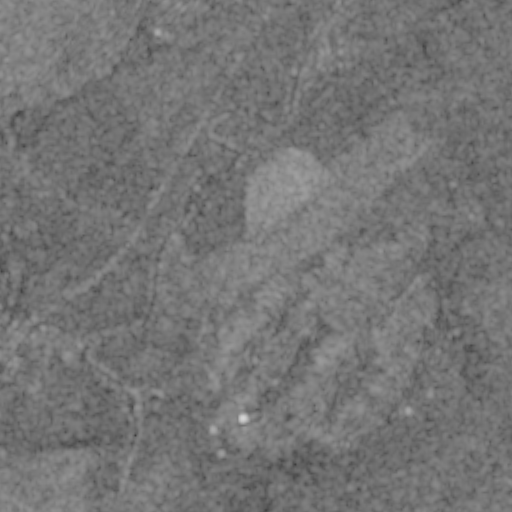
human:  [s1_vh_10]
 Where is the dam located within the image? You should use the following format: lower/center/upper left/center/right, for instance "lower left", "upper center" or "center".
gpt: The dam is located in the lower left of the image.
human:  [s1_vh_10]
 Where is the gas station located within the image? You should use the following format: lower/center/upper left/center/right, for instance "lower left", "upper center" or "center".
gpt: The gas station is located in the center left of the image.
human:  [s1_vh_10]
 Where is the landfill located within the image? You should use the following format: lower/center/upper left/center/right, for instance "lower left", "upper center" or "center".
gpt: There is no landfill in the image.

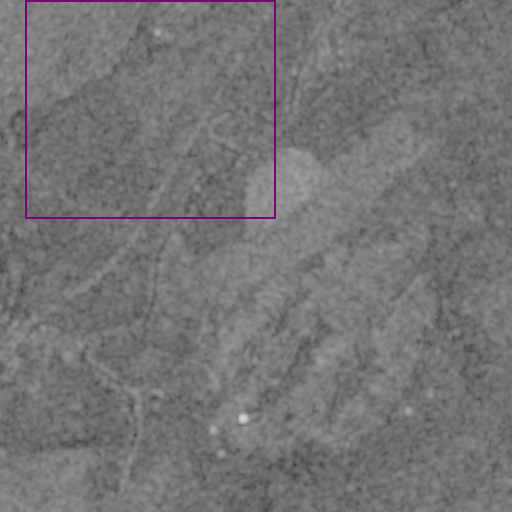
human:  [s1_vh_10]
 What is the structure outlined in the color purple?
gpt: The structure outlined in purple is a crop field.
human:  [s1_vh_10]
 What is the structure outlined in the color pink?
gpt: There is no pink outline.